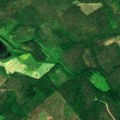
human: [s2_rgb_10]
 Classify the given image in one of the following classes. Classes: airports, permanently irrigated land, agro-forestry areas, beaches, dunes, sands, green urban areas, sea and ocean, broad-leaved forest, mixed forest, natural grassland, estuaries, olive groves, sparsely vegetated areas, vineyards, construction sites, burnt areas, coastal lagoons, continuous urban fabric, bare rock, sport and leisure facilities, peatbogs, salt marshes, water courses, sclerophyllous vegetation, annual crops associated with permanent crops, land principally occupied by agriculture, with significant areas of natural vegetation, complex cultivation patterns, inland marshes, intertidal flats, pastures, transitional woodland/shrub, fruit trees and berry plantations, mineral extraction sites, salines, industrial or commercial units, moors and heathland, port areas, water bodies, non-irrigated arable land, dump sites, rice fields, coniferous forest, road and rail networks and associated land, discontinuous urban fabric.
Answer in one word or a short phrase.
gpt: coniferous forest, mixed forest, transitional woodland/shrub